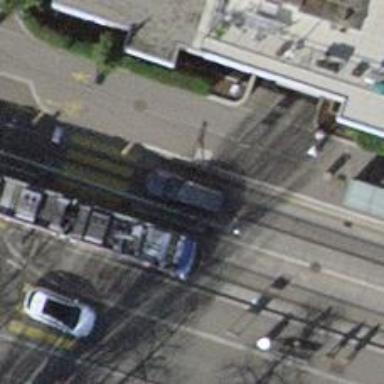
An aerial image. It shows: Tram stop with public transport connection.